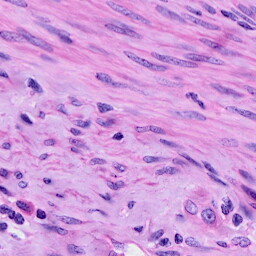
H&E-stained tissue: Cervix